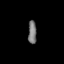
Tissue: prostate
Cell type: T cells
Senescence score: 0.3428
Nuclear area (px): 186
Mean DAPI intensity: 120.86